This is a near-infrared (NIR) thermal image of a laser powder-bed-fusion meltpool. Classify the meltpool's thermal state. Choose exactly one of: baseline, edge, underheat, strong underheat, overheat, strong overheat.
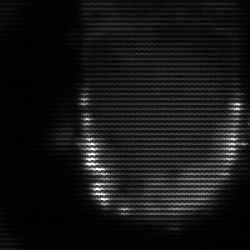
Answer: baseline